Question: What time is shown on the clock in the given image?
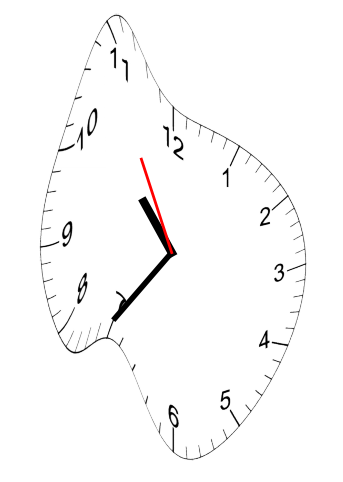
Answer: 10:35:55